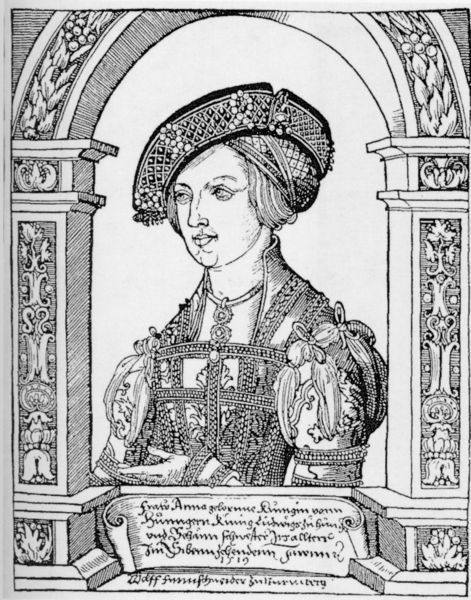
Titel: Bildnis von Königin Anne von Böhmen und Ungarn
Künstler: Wolfgang Resch
Institution: (Seriendruck)
Schlagwörter: baum, blau, blätter, hand, himmel, schatten, weiß, wolken, fenster, frau, frisur, geste, grau, haar, hut, kleid, licht, mund, nase, pfeiler, profil, schmuck, schwarz, säulen, zeichnung, blüten, dach, dame, gebäude, haus, park, wiese, beige, haube, ornament, jung, architektur, augen, gesicht, kleidung, kragen, rahmen, steine, ärmel, bildnis, portrait, porträt, stamm, büsche, flach, gewand, haare, reich, stickerei, adel, pflanzen, bruststück, kinn, lippen, perle, perlen, puffärmel, renaissance, ranken, holzschnitt, schrift, papier, bogen, fassade, süden, halsband, mieder, kette, grafik, amerika, rand, rundbogen, kuppel, tafel, inschrift, ornamente, deutsch, edel, halskette, grass, unscharf, nische, arkade, loggia, buch, umrahmung, druck, schwarzweiss, druckgrafik, holzstich, radierung, stich, seite, text, kapitelle, buchdruck, rolle, halbprofil, anhänger, mittelalter, palmen, schriftrolle, königin, stickereien, ähren, kupferstich, netz, anna, gra, schriftband, borten, julius, sääule, cranach, haarnetz, texttafel, rich, 1590, krafen, cartello, dreidimenstional